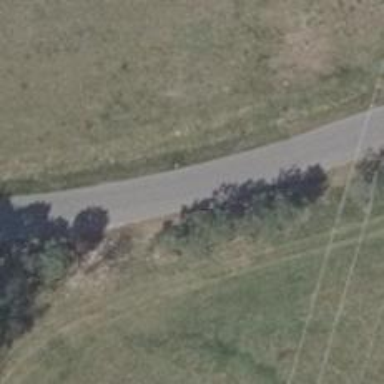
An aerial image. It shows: Unclassified road with asphalt surface.